一年级 · 计数
下图的箭头按颜色分，可以分为（）类。

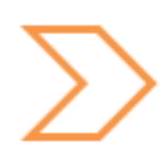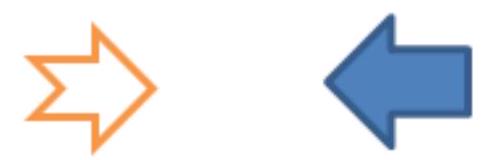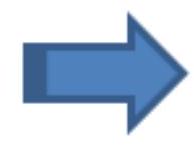
A、 2

B、 3

答案: A
解析: A; 按颜色可以分为白色和蓝色两类。